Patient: sex M, age 57
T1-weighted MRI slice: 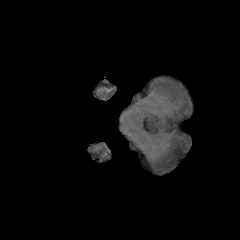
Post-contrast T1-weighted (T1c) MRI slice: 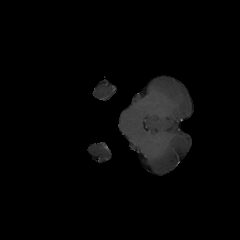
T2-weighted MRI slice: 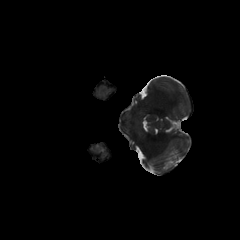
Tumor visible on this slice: no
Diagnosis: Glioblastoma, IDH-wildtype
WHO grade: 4